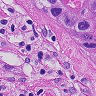
Metastatic tissue present: yes